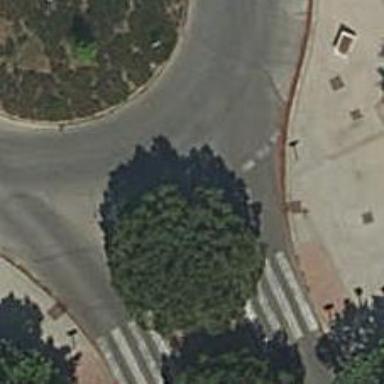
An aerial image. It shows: Residential road with asphalt surface leading up to roundabout.